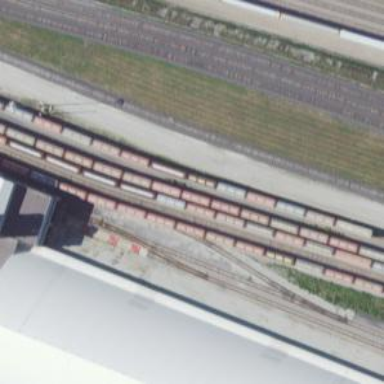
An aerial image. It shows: Railway yard used for servicing trains.